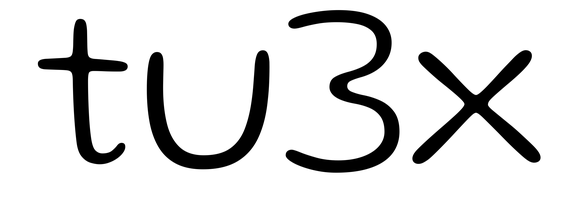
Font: Gluten_ExtraLight